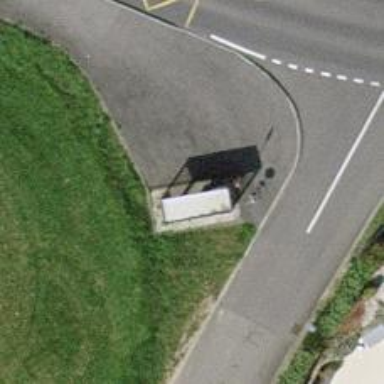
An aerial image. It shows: Bus stop with platform for public transport.